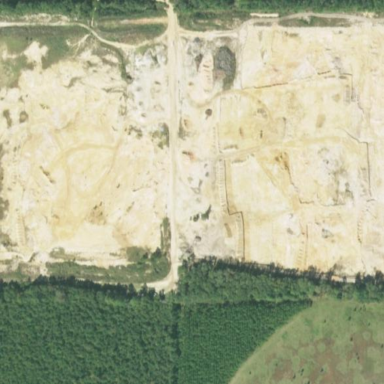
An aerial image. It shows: Brownfield site with resource of sand.